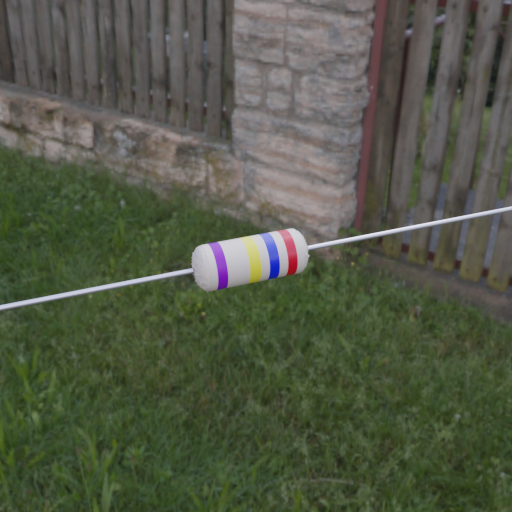
Resistor colour bands (in order): violet, yellow, blue, red